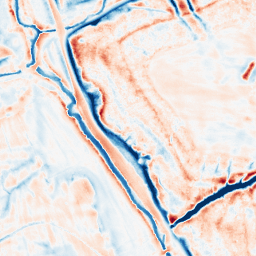
Category: edge_preserving
Decomposition family: bilateral
Decomposition parameters: d: 21
sigma_color: 100
sigma_space: 50
Upsampling method: sinc_hamming
Upsampling parameters: scale: 4
kernel_size: 8
Upsampling scale: 4